Field crop: maize
Growth stage: 2
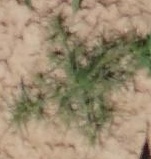
Species: salsola